Question: I'm creating a simple GUI menu with 2X3 ImageButtons using PyQt4. It should look like this, except there should be images instead of text:

I followed this tutorial: <URL>
for creating image buttons out of QLabels and I put them in grid layout.
It works fine, but my problem is that my application is supposed to be used using keyboard arrows (without mouse), so I want to make visible which label is focused before being selected.
Is it possible to do in PyQt? Thanks in advance
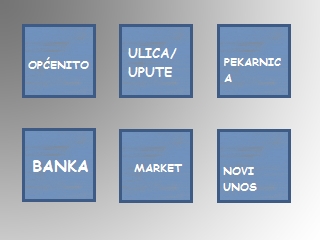
Answer: One way of capturing keyboard events is done by installing an <URL>' and then filter with something like:
'''
if event.type() == QEvent.KeyPress:
print "Key pressed!"
'''